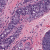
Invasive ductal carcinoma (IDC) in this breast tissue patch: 0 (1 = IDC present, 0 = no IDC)